Interaction volume radius: 5 \u00c5
Interaction volume height: 15 \u00c5
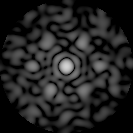
Disorder parameter: 0.7126